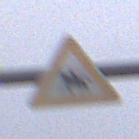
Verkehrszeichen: ReiterRechts
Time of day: MorningAfternoon
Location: Outdoor (Urban)
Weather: PartlyCloudy
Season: NotSpecified
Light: Natural